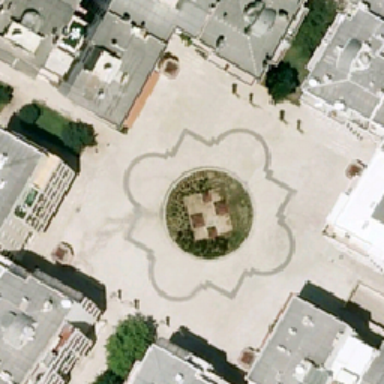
There are many white buildings in the photo .